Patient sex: M
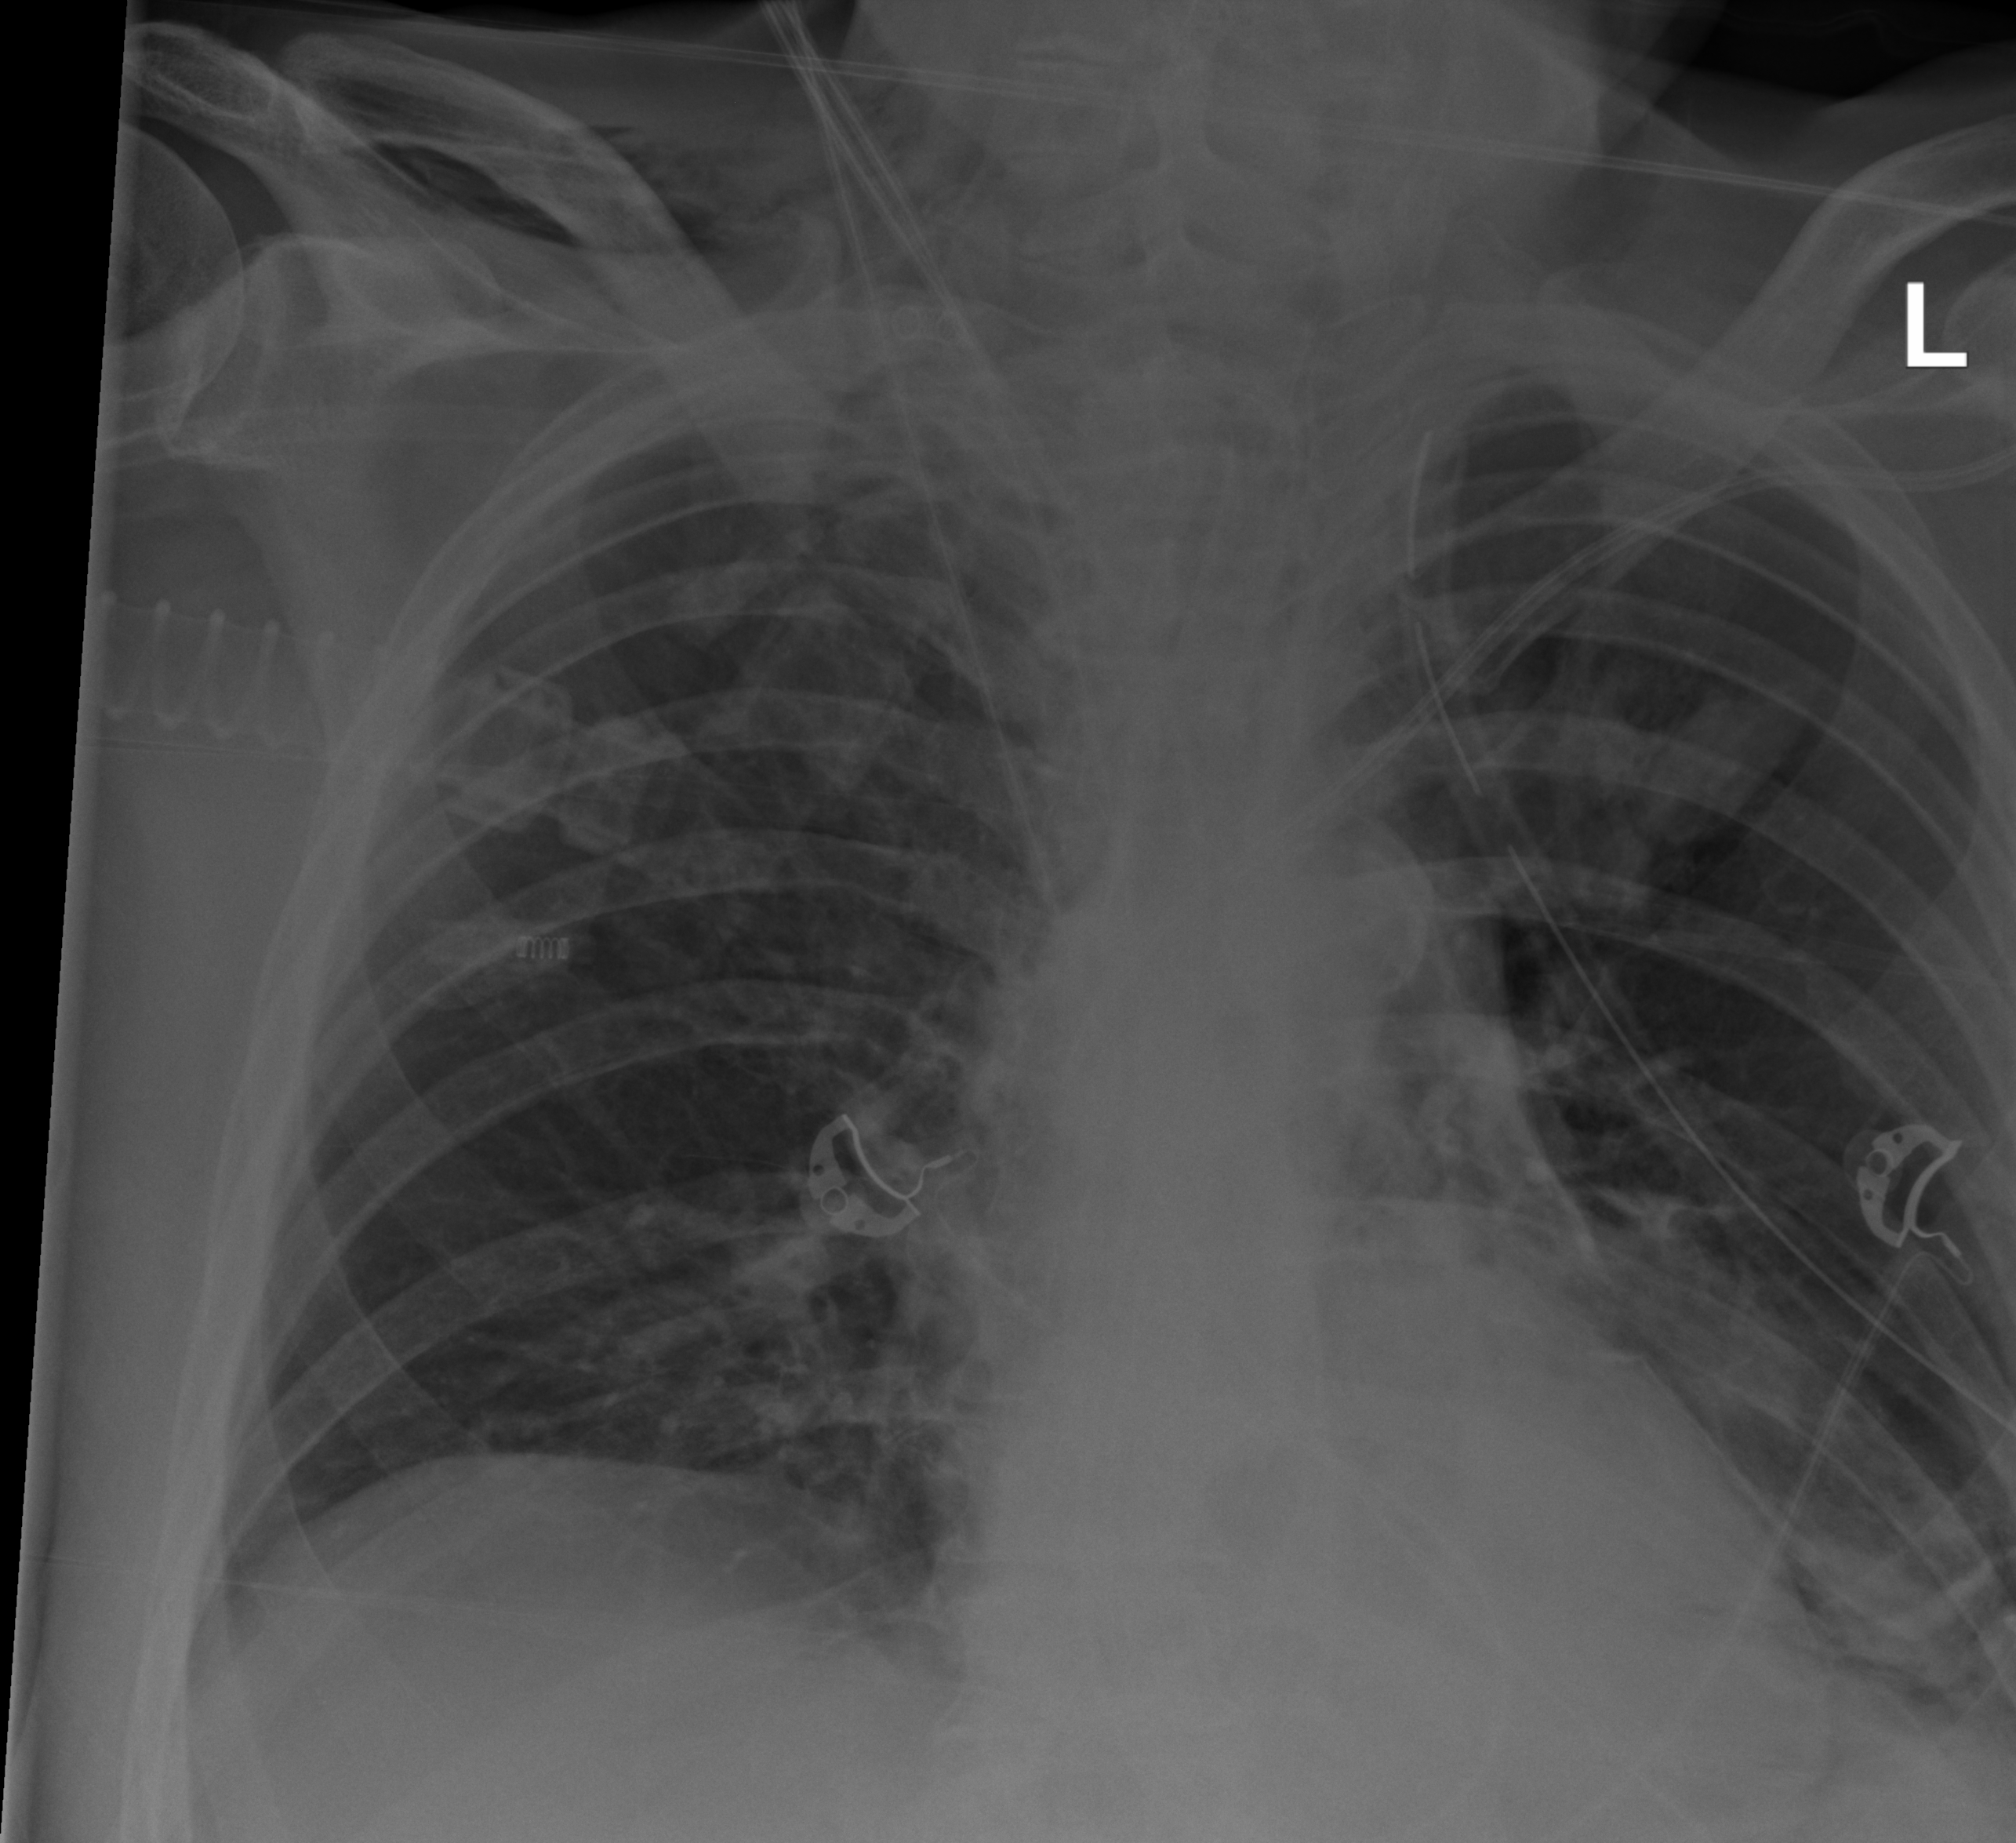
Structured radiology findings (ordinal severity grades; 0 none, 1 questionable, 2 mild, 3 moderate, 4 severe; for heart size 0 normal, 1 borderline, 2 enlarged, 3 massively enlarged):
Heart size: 0
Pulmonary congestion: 0
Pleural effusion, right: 0
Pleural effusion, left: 1
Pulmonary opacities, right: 1
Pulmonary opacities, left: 2
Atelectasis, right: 1
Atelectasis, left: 2